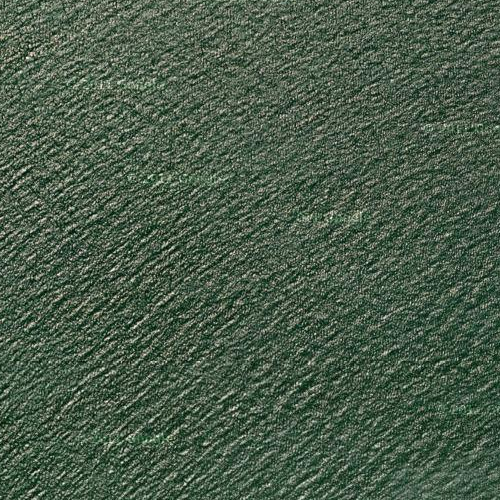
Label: sydney